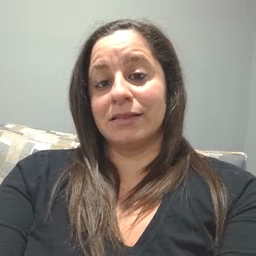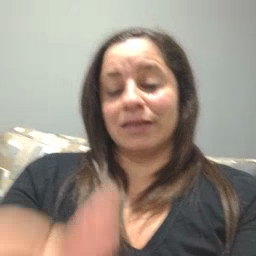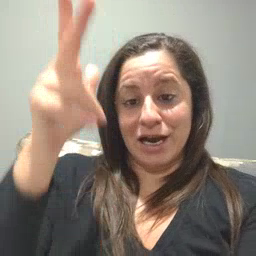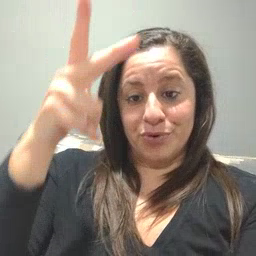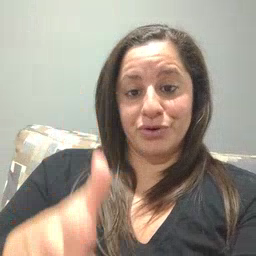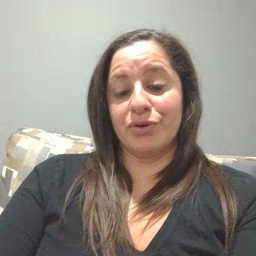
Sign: helicopter